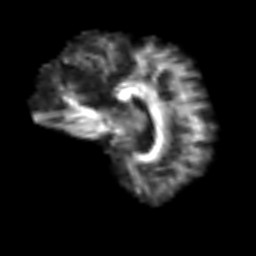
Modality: FA
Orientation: sagittal
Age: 70
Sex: male
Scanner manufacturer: siemens
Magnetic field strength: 3 T
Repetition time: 3.2 s
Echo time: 0.081 s